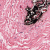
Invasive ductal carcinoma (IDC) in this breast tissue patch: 0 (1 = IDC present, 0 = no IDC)